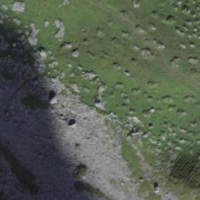
EUNIS habitat code: 23
Species observed at this site:
Polystichum lonchitis
Saxifraga paniculata
Anthus spinoletta